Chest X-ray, PA view. Patient: 60 years old, sex M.
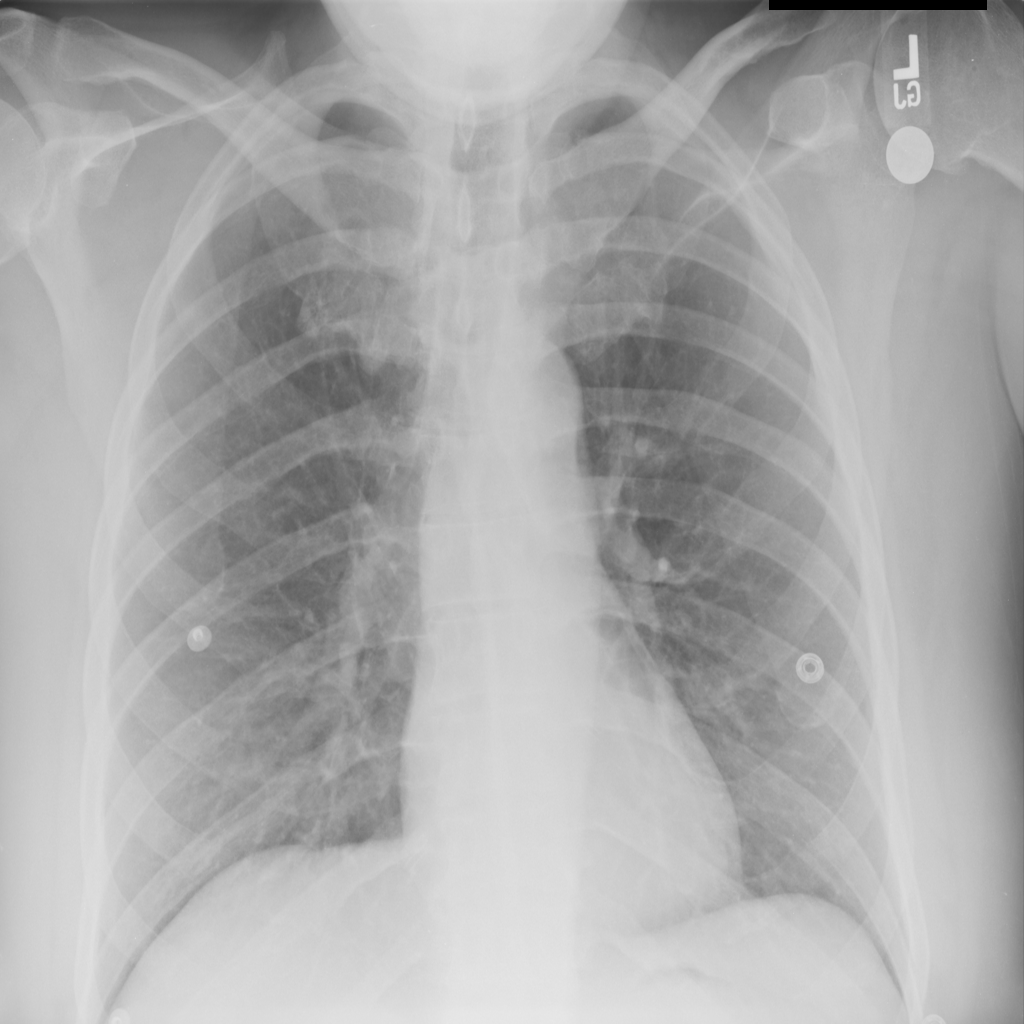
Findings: No Finding